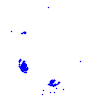
Particle: pion